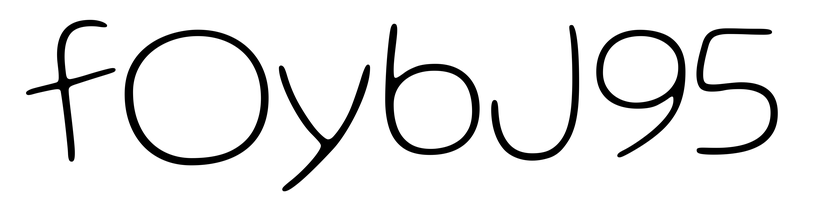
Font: Gluten_Thin